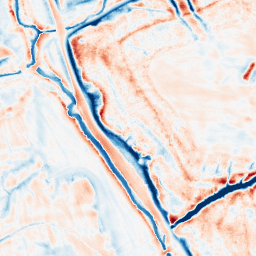
Category: edge_preserving
Decomposition family: bilateral
Decomposition parameters: d: 21
sigma_color: 75
sigma_space: 50
Upsampling method: bicubic
Upsampling parameters: scale: 4
Upsampling scale: 4